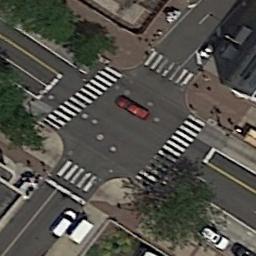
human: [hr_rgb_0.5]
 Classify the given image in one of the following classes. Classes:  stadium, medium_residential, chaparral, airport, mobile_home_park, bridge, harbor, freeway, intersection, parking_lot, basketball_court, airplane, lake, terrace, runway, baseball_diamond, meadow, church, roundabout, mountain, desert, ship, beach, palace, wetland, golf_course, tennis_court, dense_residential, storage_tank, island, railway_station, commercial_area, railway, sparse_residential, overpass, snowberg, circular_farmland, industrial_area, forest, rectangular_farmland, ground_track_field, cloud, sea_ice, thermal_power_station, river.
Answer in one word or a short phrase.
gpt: intersection